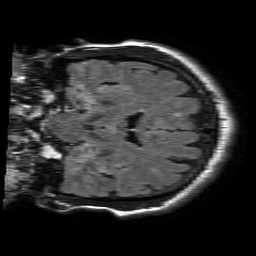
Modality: FLAIR
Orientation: coronal
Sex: male
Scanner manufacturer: philips
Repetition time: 11 s
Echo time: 0.125 s